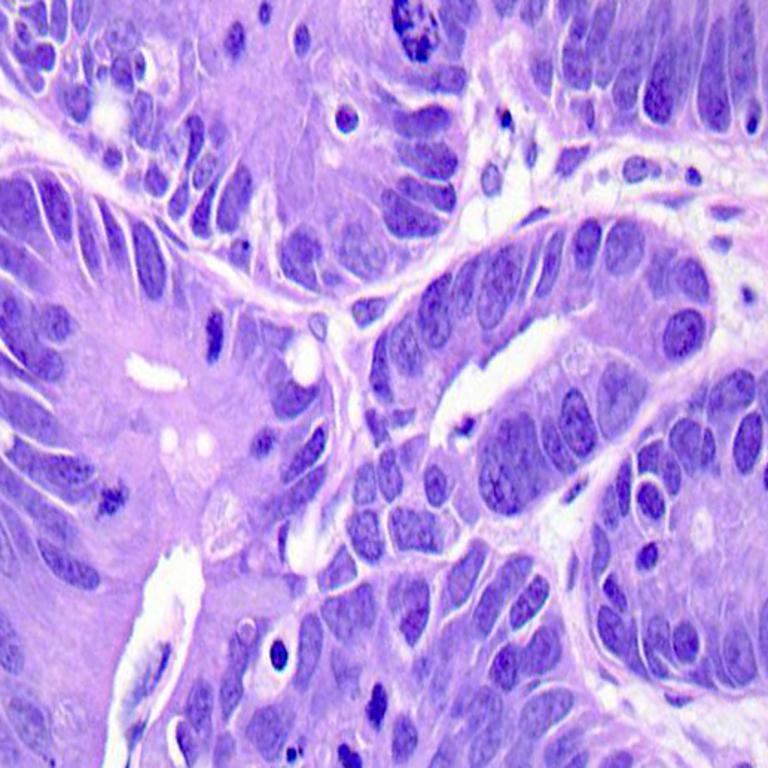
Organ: colon
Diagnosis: adenocarcinomas